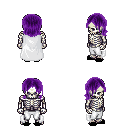
a pixel art fantasy rpg character, male body template, skeleton, white cape, white pants, purple long bangs hairstyle, black slippers, four views (front, back, left, right), 2x2 character sprite sheet, small pixel art, hard edges, no anti-aliasing